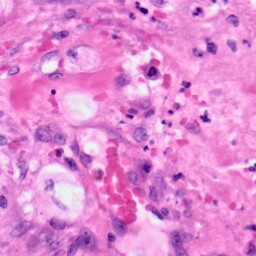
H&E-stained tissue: Pancreatic